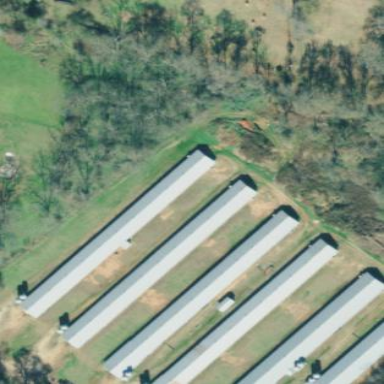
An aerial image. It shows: Poultry house.